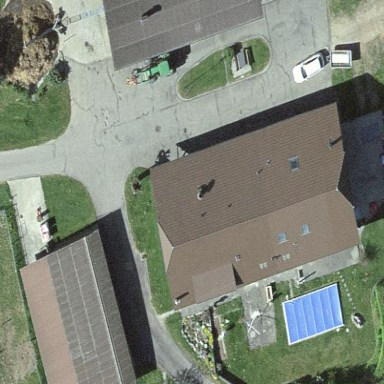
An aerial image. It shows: Farm building.